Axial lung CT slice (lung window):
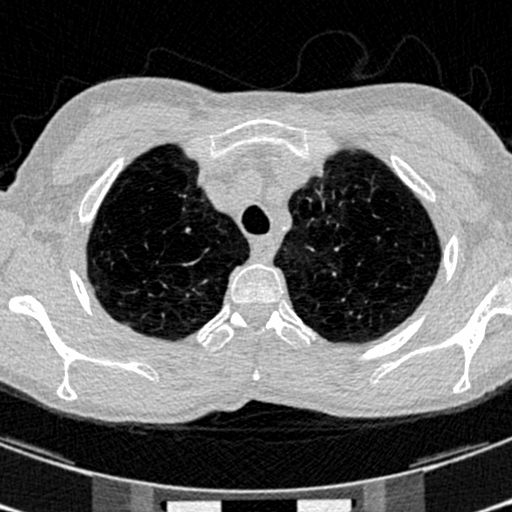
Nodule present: no